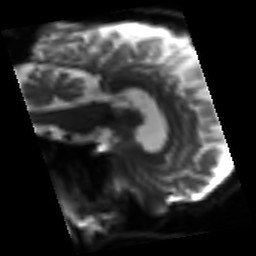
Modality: sbref
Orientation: sagittal
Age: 47
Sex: male
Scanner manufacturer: siemens
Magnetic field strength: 3 T
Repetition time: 3.2 s
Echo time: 0.081 s